Question:
It seems pretty straightforward, just one thing I don't quite understand is how shuffling is done? How can you create a basket for each word here?
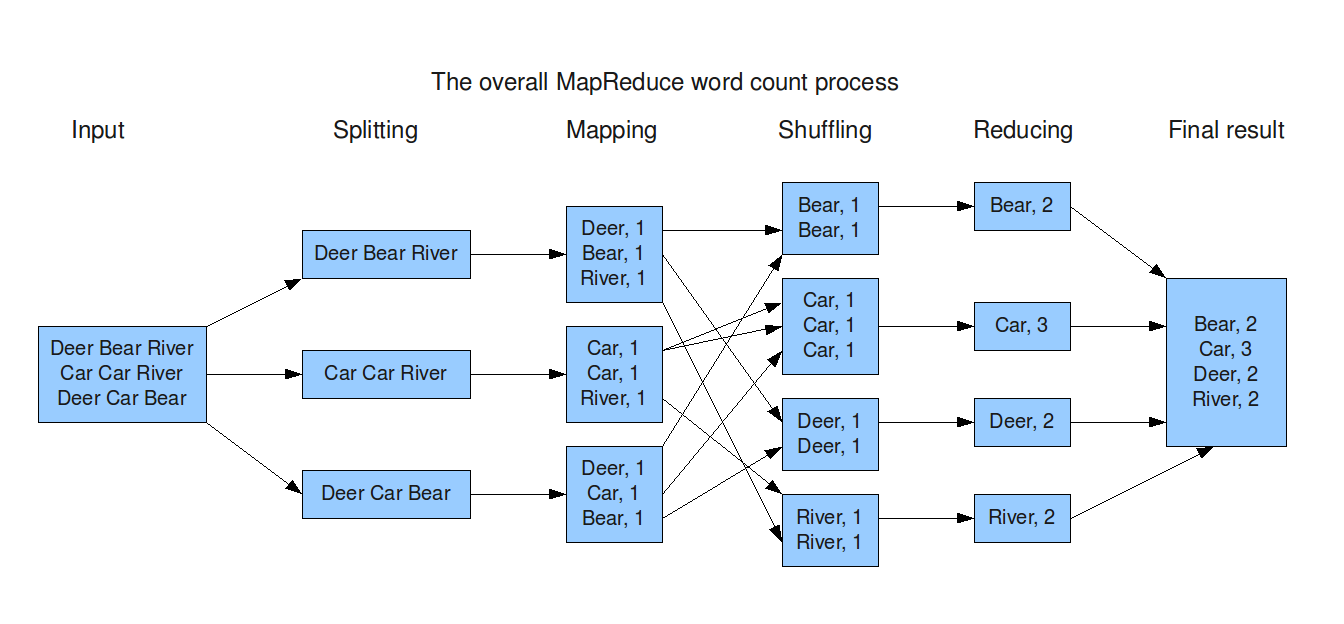
Answer: 'map''s output Key, Value pairs (let's call them 'K,V') are partitioned based on a hash of the key.
All of the 'K,V' pairs with the same 'hash(K)' are sent to the same reducer. The 'K,V' pairs in each reducer are sorted by key and grouped by key.
'reduce' then processes each key and all of its associated values in turn.
N.B. In Hadoop (and possibly other M/R implementations), the partition, sorting and grouping functions can be user-defined.